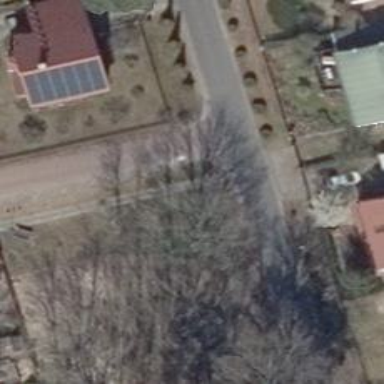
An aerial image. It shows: Smooth asphalt road in residential area.